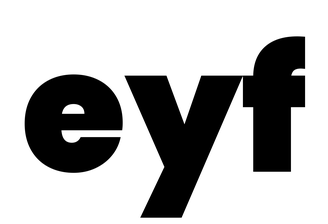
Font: Poppins-Black